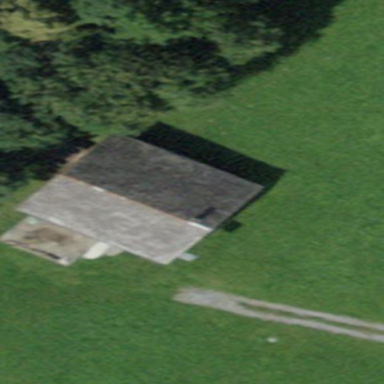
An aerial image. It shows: Cabin.